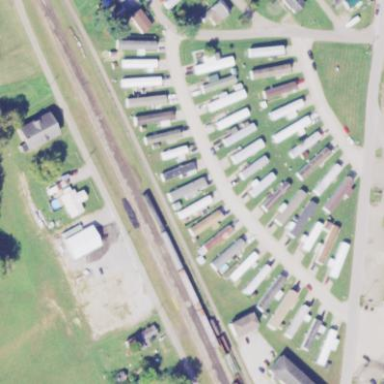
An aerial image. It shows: Trailer park.